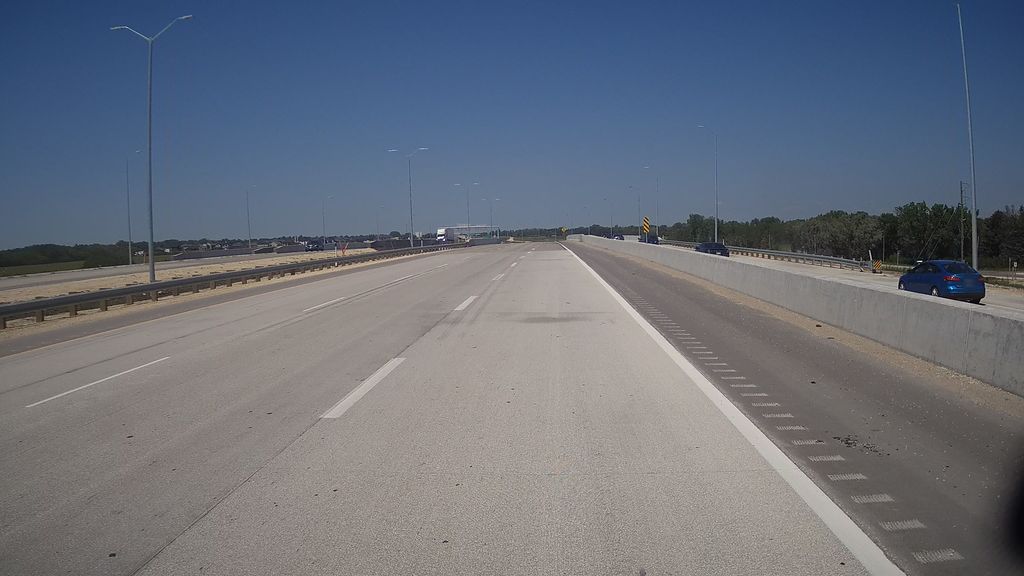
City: winnipeg